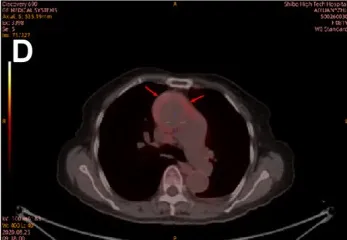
Positron emission tomography computed tomography on August 25, 2020. The wall of ascending aorta. All showed increased metabolism. Red arrow indicates positron emission tomography (CT) scans showing an increase in FDG uptake area in the central envelope effusion.
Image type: radiology (pet)